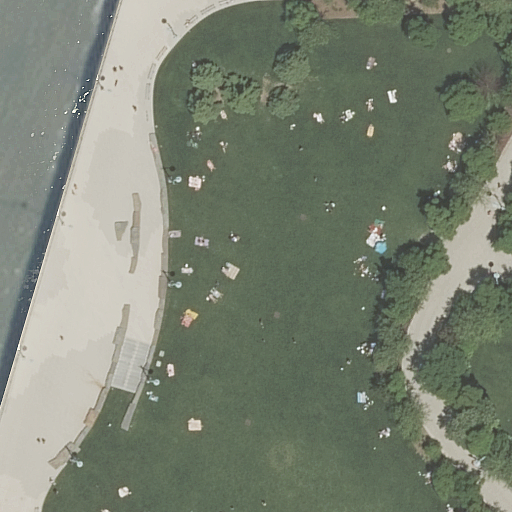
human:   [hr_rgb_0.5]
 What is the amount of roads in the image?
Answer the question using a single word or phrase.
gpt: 3

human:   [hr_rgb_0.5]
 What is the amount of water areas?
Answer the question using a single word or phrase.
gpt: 1

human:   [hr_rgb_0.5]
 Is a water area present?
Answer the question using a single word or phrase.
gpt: yes

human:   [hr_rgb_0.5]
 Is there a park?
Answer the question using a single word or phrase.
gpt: yes

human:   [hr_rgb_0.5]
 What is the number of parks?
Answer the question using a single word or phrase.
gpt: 1

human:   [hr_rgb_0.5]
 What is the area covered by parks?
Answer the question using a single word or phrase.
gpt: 107m2

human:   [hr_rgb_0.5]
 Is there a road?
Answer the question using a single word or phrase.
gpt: yes

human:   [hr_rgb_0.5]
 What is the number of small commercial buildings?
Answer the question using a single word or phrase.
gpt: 0

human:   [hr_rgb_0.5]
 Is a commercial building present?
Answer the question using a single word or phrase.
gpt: no

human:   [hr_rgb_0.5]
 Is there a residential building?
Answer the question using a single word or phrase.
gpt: no

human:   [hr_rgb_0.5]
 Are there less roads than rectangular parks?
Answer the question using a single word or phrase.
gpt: no

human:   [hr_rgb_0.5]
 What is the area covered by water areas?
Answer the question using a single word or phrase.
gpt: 926m2

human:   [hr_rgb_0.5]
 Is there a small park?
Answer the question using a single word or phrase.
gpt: no

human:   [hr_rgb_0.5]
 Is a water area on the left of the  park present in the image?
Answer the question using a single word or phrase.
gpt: no

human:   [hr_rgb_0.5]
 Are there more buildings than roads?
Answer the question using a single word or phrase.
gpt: no

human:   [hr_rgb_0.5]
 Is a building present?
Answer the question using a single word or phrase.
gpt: no

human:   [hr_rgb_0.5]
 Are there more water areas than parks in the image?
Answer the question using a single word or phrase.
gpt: no

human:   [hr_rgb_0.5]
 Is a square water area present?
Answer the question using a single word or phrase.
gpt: no

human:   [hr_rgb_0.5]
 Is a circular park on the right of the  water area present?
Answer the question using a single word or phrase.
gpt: no

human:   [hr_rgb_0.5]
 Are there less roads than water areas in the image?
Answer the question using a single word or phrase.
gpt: no

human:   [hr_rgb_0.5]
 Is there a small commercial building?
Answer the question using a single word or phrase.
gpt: no

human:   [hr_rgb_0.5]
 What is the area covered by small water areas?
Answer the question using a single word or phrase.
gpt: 0m2

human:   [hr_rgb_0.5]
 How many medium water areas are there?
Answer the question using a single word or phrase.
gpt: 0

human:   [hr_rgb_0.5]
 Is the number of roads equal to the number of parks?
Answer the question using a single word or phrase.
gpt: no

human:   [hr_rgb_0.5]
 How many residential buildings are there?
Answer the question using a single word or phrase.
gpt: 0

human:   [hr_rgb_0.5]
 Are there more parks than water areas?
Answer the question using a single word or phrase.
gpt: no

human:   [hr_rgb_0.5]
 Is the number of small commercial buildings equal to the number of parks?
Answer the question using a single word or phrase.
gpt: no

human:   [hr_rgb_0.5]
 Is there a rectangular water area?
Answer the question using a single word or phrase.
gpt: yes

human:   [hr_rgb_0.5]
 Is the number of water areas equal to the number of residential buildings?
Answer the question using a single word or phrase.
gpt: no

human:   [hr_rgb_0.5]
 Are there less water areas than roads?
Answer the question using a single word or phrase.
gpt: yes

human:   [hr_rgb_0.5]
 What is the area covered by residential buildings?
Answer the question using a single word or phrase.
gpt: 0m2

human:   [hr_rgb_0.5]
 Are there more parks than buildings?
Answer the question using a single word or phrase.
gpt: yes

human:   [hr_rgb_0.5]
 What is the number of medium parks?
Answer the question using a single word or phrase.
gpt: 1

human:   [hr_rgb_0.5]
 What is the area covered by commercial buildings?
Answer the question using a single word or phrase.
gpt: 0m2

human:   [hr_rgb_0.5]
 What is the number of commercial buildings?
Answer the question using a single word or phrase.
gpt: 0

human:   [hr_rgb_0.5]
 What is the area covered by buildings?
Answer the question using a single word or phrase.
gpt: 0m2

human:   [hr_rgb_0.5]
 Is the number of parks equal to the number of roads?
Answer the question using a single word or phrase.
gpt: no

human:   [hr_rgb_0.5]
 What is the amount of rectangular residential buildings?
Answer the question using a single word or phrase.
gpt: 0

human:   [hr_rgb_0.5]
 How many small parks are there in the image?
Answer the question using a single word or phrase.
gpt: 0

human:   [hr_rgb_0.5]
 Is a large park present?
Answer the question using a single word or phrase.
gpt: no

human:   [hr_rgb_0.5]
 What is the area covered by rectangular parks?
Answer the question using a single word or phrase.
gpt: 107m2

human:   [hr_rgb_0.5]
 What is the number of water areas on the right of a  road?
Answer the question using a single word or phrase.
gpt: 0

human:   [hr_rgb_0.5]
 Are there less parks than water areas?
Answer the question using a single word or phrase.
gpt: no

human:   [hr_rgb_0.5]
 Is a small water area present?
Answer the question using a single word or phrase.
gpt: no

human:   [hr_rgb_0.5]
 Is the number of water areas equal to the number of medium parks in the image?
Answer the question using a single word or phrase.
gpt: yes

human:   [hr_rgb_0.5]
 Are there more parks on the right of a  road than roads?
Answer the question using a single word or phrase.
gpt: no

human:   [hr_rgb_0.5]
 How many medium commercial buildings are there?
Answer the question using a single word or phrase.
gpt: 0

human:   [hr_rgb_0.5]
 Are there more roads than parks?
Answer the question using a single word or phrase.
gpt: yes

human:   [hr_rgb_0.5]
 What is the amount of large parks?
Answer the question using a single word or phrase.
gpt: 0

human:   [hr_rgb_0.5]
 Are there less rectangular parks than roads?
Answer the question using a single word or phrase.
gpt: yes

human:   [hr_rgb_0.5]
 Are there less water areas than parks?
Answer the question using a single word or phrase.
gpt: no

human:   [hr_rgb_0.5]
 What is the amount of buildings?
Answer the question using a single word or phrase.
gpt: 0

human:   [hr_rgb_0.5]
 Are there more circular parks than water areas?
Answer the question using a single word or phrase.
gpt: no

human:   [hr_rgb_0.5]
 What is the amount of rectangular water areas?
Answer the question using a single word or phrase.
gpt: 1

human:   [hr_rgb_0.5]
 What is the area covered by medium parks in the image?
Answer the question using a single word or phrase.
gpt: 107m2

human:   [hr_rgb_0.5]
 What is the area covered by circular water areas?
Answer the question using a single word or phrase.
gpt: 0m2

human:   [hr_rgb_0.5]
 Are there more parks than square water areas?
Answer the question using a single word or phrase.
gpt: yes

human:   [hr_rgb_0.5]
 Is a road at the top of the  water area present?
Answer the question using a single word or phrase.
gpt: no

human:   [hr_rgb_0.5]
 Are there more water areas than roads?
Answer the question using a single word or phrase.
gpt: no

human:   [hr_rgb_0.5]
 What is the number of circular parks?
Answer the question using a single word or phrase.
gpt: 0

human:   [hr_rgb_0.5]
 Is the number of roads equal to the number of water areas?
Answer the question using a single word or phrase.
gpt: no

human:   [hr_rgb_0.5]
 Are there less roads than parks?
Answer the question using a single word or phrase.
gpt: no

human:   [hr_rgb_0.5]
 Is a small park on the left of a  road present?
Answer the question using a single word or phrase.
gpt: no

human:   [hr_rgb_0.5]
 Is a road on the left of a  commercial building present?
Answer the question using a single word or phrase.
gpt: no